Field crop: tomato
Growth stage: 1
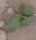
Species: solanum